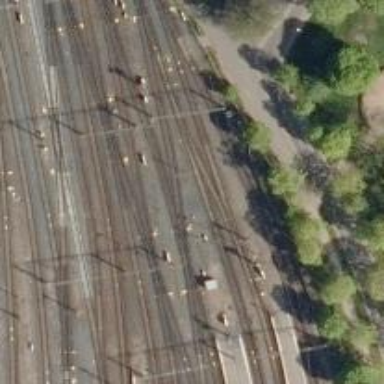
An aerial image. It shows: Continuous rail railway with electrified contact line.